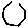
Label: hexagon